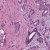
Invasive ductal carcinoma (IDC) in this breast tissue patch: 1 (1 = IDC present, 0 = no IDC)